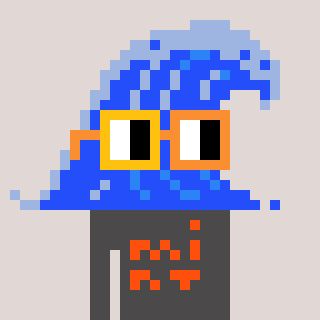
a pixel art character with square yellow and orange glasses, a wave-shaped head and a grayscale-colored body on a warm background